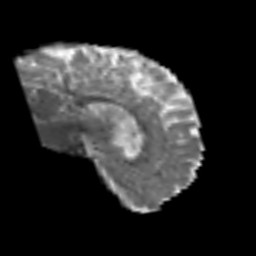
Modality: MD
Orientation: sagittal
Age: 50
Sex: male
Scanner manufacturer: siemens
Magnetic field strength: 3 T
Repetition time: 6.1 s
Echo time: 0.101 s